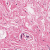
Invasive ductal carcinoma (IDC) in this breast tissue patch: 0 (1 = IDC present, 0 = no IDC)